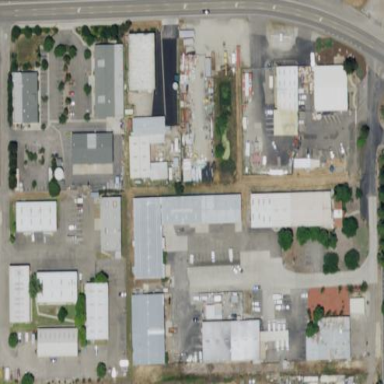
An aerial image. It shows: Industrial area.